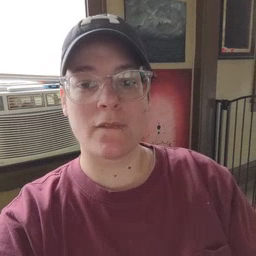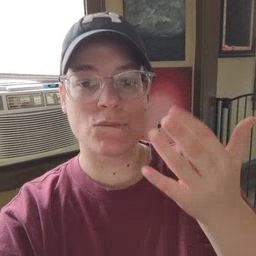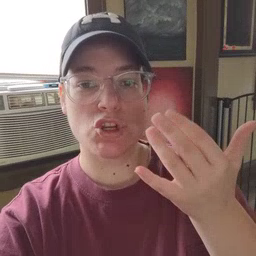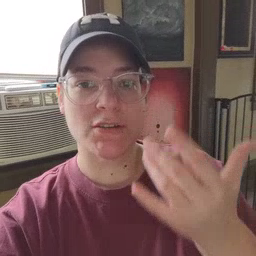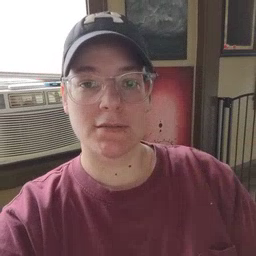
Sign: finger